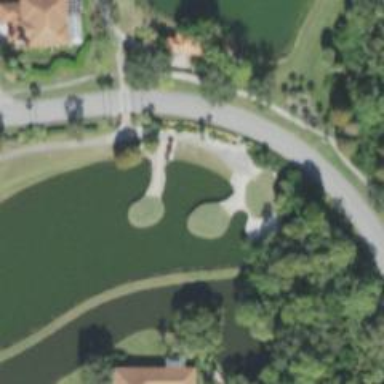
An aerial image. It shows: Path used for both walking and golf.